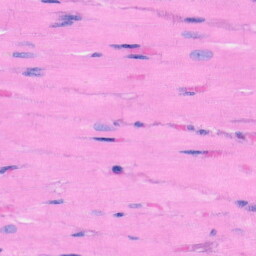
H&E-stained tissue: Heart